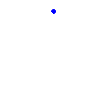
Particle: kaon